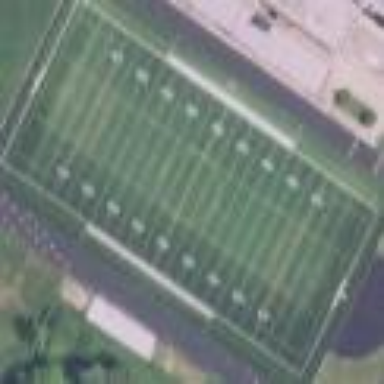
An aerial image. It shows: Artificial turf pitch used for American football.